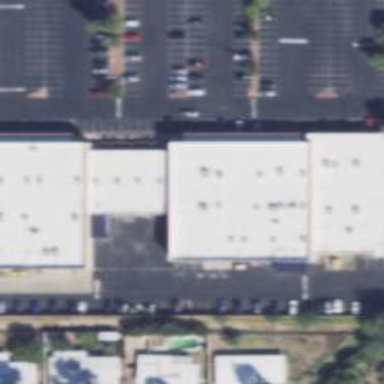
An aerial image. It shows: Commercial building.